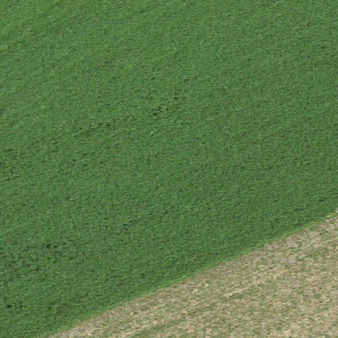
Label: other